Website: apple
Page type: billing-address
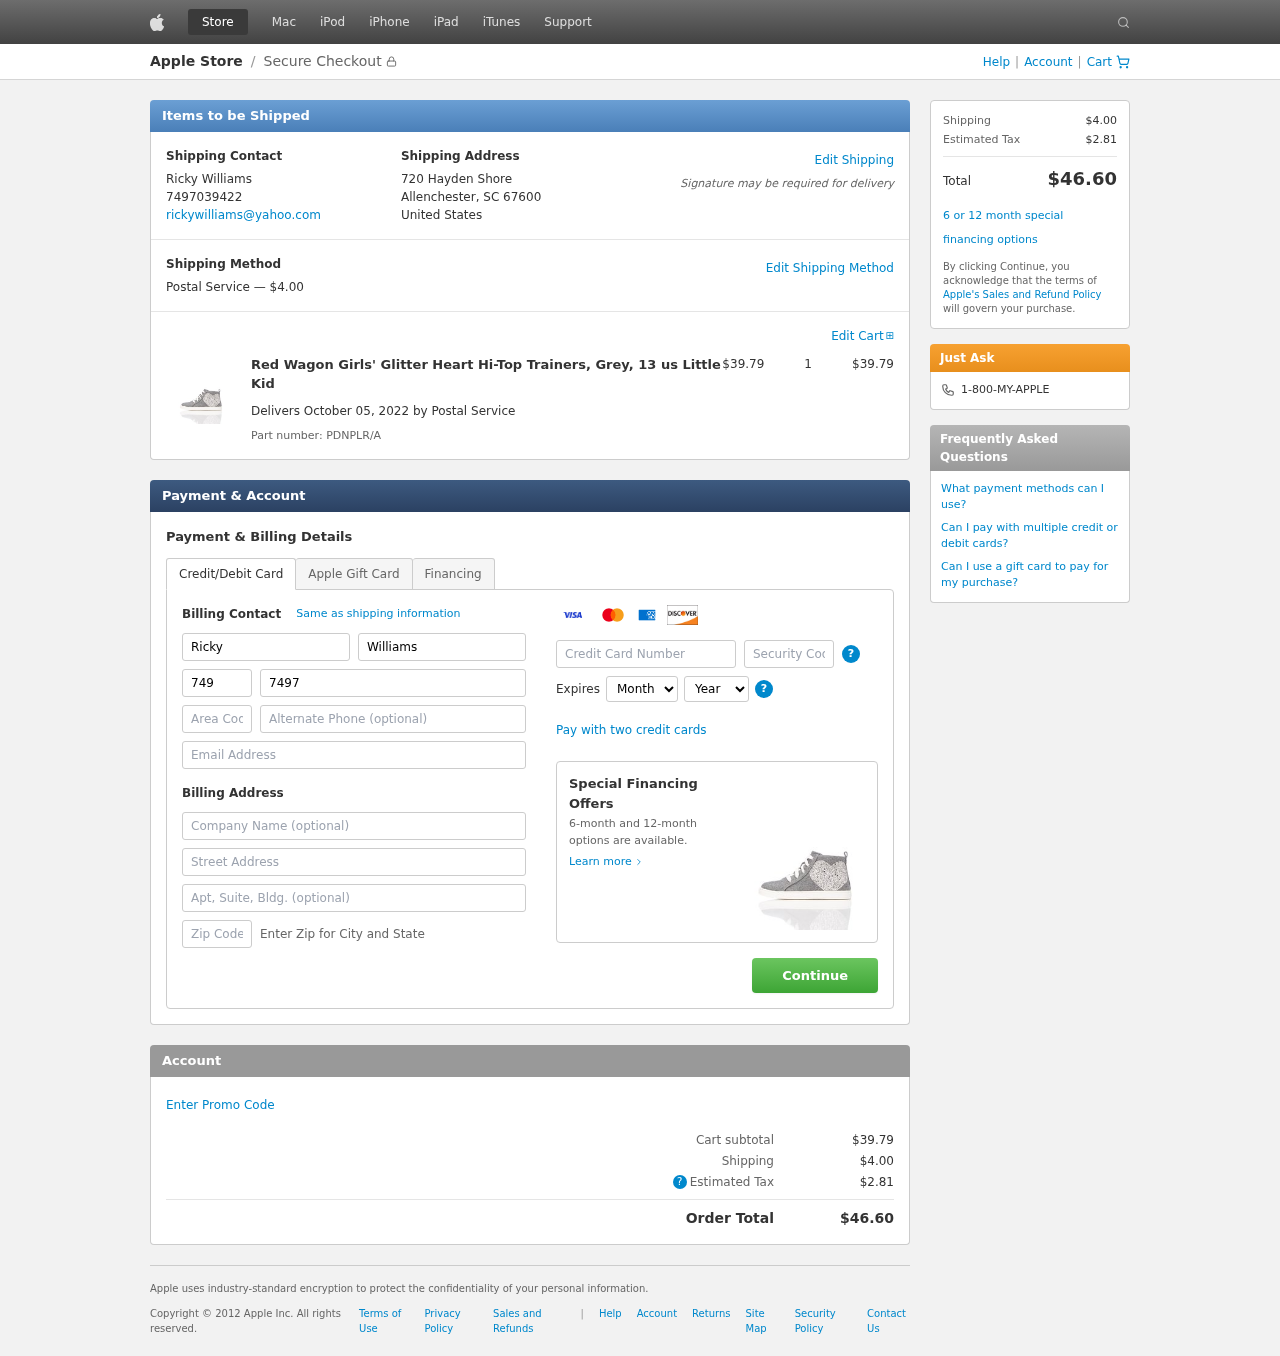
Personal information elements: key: PII_CARD_CVV
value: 525
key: PII_CARD_EXPIRY_MONTH
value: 08
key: PII_CARD_EXPIRY_YEAR
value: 27
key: PII_CARD_NUMBER
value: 2718 4549 8711 3675
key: PII_CITY_STATE_ZIP
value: Allenchester, SC 67600
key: PII_COUNTRY
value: United States
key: PII_EMAIL
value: rickywilliams@yahoo.com
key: PII_FIRSTNAME
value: Ricky
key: PII_FULLNAME
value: Ricky Williams
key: PII_LASTNAME
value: Williams
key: PII_PHONE
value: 7497039422
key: PII_PHONE_ALT
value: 9385647954
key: PII_PHONE_ALT_AREA
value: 938
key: PII_PHONE_AREA
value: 749
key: PII_STREET
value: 720 Hayden Shore
Product elements: key: PRODUCT1_NAME
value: Red Wagon Girls' Glitter Heart Hi-Top Trainers, Grey, 13 us Little Kid
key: PRODUCT1_PRICE
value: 39.79
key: PRODUCT1_QUANTITY
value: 1
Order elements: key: ORDER_SHIPPING_COST
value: $4.00
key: ORDER_SUBTOTAL
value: $39.79
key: ORDER_DELIVERY_DATE
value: October 05, 2022
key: ORDER_PART_NUMBER
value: PDNPLR/A
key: ORDER_TAX
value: $2.81
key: ORDER_TOTAL
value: $46.60